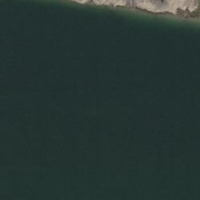
EUNIS habitat code: 15
Species observed at this site:
Fagus sylvatica